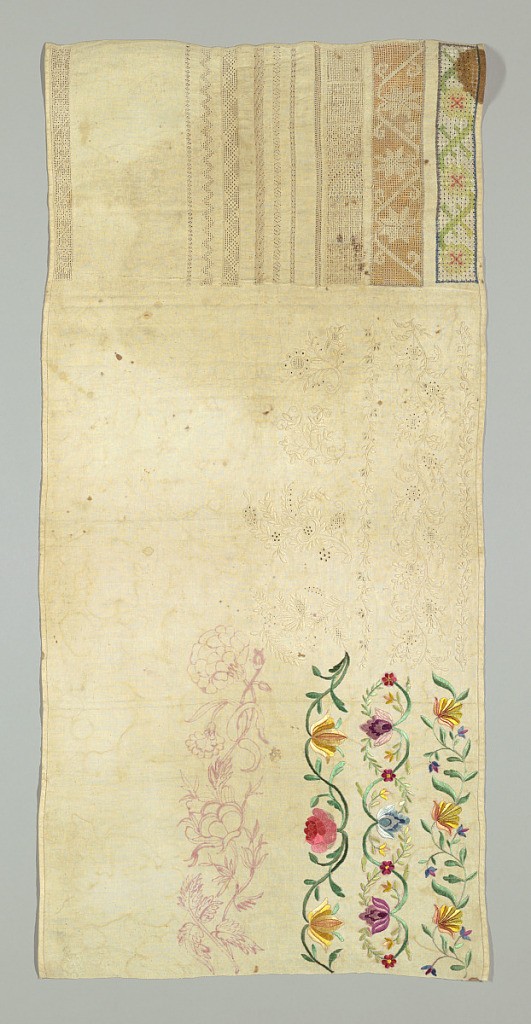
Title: Sampler
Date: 19th century
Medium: silk embroidery on cotton foundation Technique: embroidered in withdrawn element work and satin, stem, couching, and overcasting insertions of bobbin-made net, on plain weave foundation
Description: Unfinished with columns of polychrome floral bands, whitework bands, and withdrawn element work. One band has been drawn in red ink.